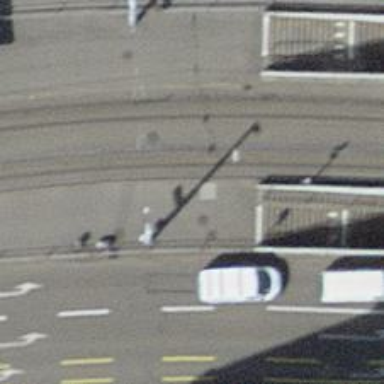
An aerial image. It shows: Tram stop with stop position for public transport.